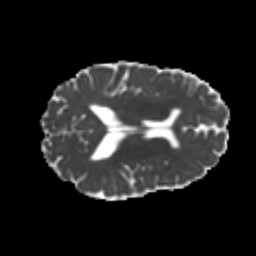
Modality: MD
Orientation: axial
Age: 22
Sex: female
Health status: healthy
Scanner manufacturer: philips
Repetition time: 7.385 s
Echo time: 0.08599 s